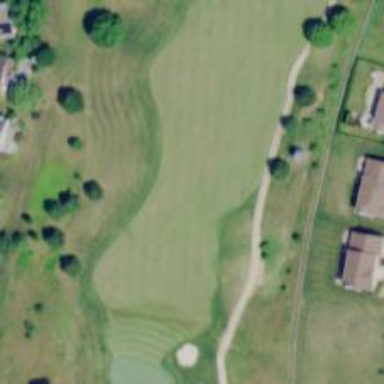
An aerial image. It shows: View of golf hole.